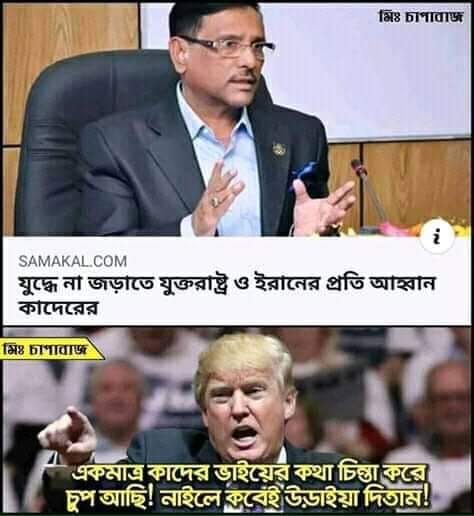
Caption: যুদ্ধে না জড়াতে যুক্তরাষ্ট্র ও ইরানের প্রতি আহব্বান কাদেরের   একমাত্র কাদের ভাইয়ের কথা চিন্তা করে চুপ আছি ! নাইলে কবেই উড়াইয়া দিতাম !
Label: hate